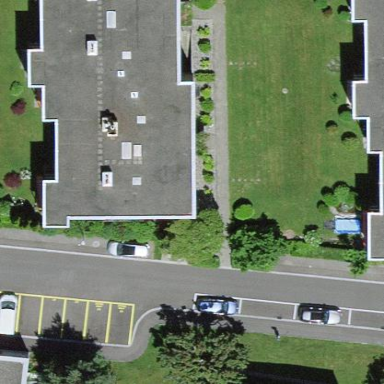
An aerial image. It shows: Flat-roofed residential building.